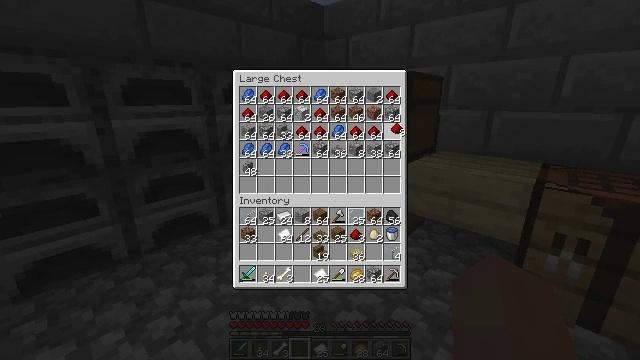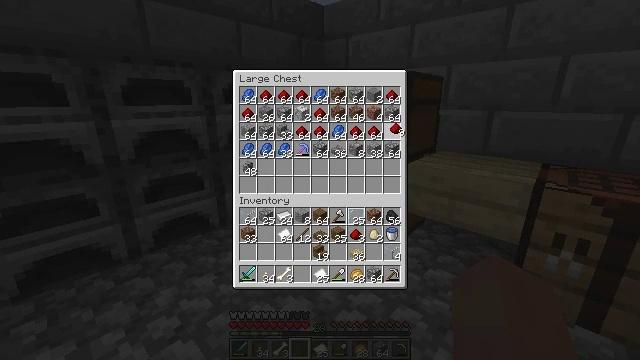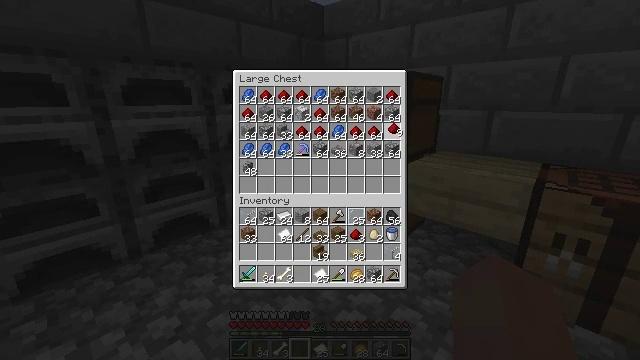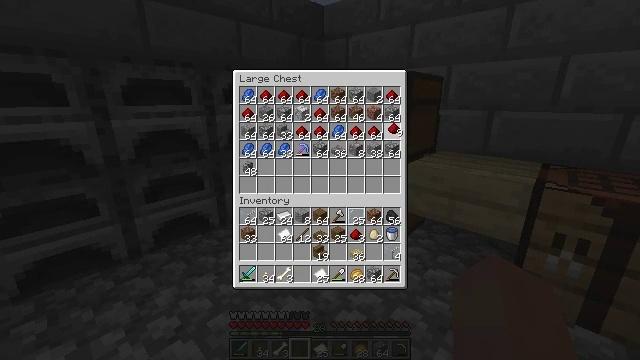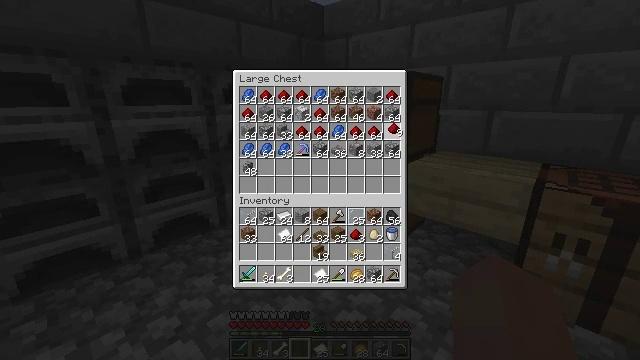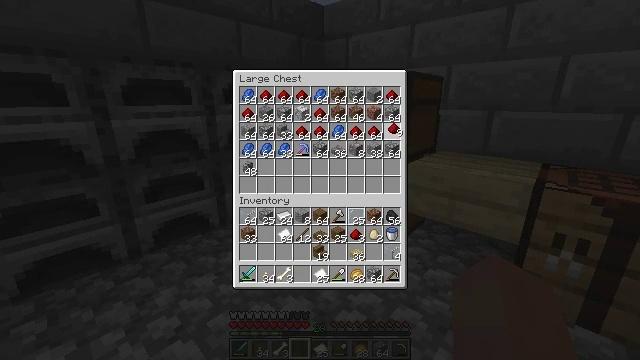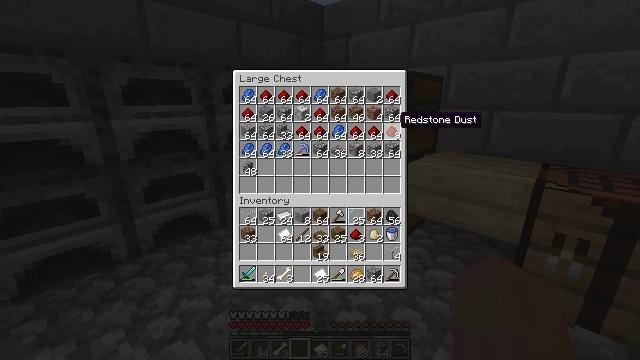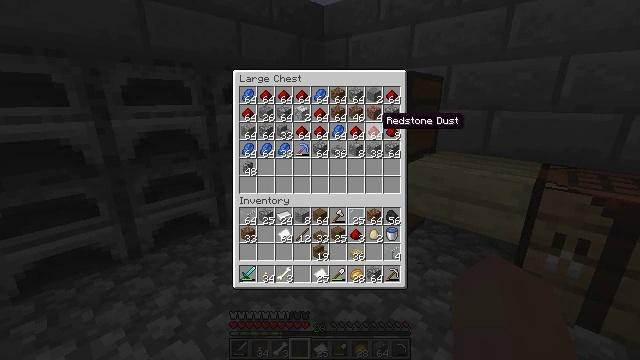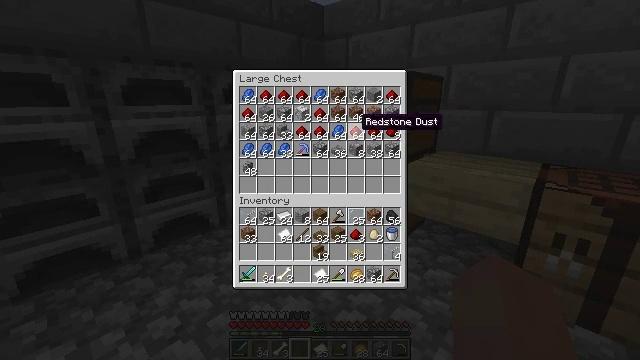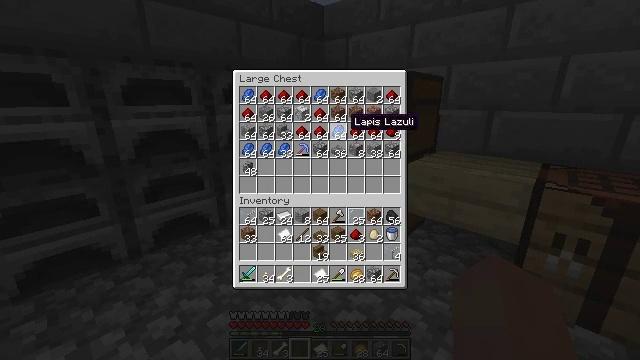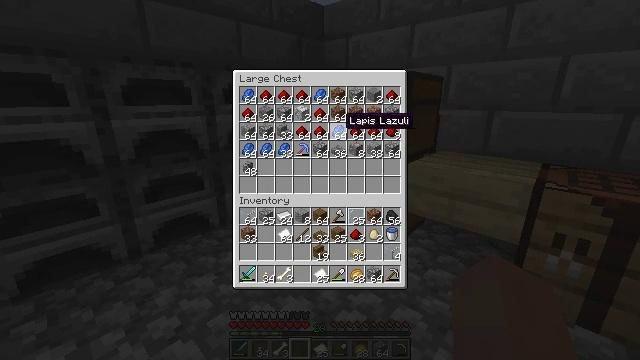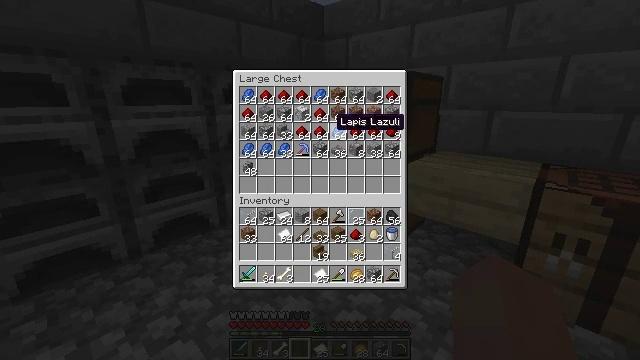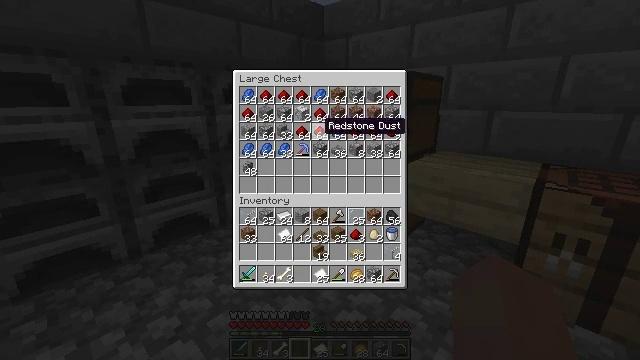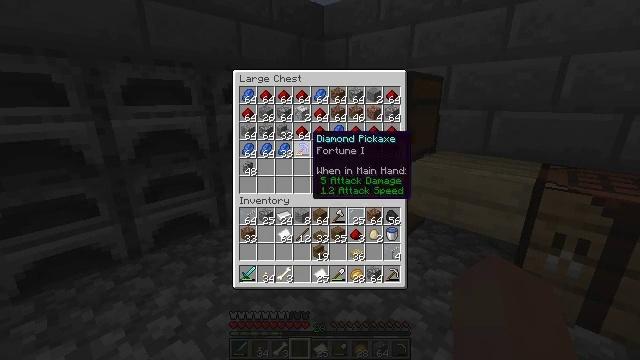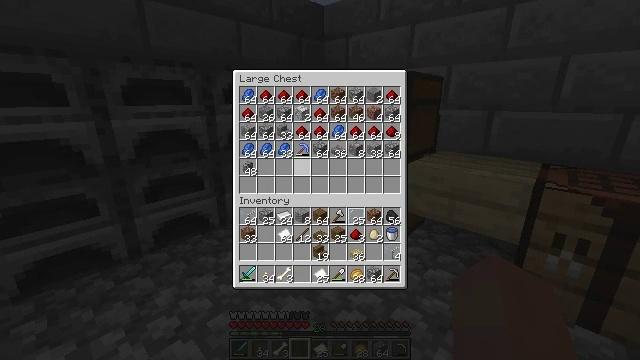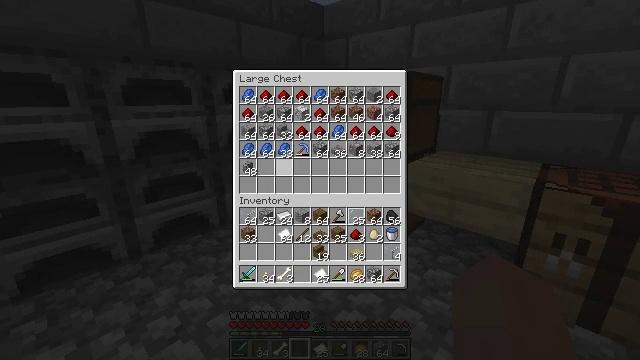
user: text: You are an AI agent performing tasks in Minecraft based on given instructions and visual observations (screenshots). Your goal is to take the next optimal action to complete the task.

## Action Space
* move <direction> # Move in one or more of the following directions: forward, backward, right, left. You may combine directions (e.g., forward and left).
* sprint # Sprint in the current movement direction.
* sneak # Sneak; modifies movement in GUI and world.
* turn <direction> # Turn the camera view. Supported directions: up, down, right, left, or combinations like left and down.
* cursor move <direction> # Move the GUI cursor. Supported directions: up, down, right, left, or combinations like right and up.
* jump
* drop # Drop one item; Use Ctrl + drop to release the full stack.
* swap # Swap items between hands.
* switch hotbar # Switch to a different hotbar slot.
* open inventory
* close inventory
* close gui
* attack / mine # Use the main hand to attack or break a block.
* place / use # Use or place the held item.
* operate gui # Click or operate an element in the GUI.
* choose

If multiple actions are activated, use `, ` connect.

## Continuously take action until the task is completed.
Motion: motion action
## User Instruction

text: Use the crafting grid to create a compass.
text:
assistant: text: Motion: no_op
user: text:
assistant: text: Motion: no_op
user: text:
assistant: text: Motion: operate gui
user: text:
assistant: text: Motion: operate gui
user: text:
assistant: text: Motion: operate gui
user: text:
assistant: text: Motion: no_op
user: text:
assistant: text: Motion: cursor move left
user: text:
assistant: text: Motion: cursor move left
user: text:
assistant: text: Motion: cursor move left
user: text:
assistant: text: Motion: no_op
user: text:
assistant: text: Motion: cursor move left
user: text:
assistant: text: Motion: cursor move left
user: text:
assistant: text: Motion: cursor move left and down
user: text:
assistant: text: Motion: cursor move left and down
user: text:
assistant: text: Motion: cursor move down
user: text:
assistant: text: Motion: no_op
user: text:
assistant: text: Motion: no_op
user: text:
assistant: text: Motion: no_op
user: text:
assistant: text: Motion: no_op
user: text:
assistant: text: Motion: no_op
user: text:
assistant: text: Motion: no_op
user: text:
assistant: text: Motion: no_op
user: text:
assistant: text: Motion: no_op
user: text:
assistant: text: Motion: no_op
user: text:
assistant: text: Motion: no_op
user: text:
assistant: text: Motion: no_op
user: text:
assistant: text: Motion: no_op
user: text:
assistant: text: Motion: no_op
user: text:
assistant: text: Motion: no_op
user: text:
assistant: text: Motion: no_op